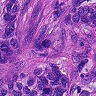
Metastatic tissue present: yes